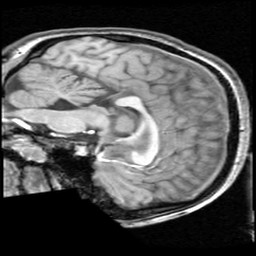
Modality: T1w
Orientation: sagittal
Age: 15
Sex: female
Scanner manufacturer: ge
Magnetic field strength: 1.5 T
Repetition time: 0.03333 s
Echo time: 0.008 s